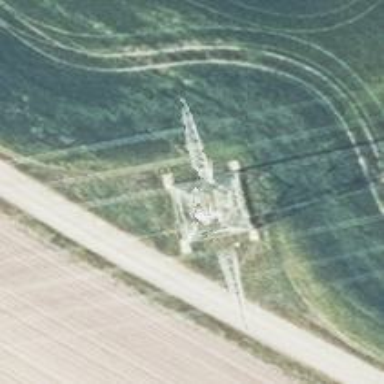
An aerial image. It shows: Power line is depicted.